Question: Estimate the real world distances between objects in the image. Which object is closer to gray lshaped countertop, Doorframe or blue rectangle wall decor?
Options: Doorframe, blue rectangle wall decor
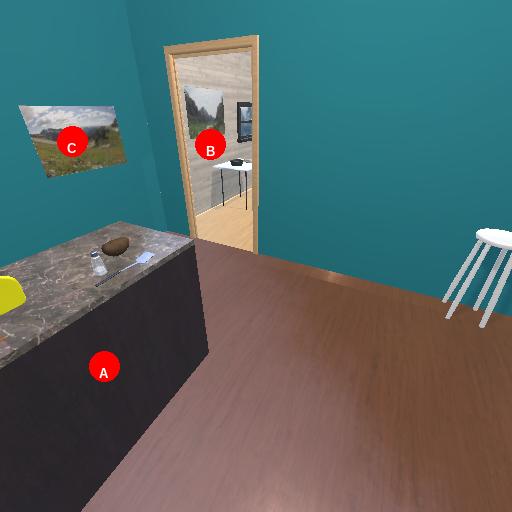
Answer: Doorframe